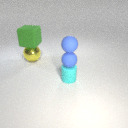
small blue rubber sphere above small blue rubber sphere